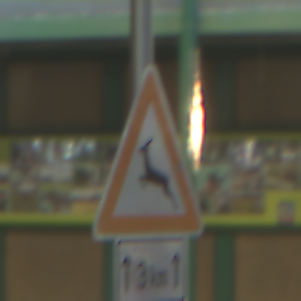
Verkehrszeichen: WildwechselRechts
Zusatzzeichen unten: LaengeEinerStrecke2
Umgebung: Roofed, Special
Tageszeit: MorningAfternoon
Wetter: NotSpecified
Licht: Artificial
Jahreszeit: NotSpecified
Kontrast: MediumContrast